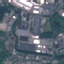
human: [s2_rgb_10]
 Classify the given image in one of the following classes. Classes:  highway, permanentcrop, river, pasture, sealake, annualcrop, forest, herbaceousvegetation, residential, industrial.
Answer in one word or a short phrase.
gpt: Industrial